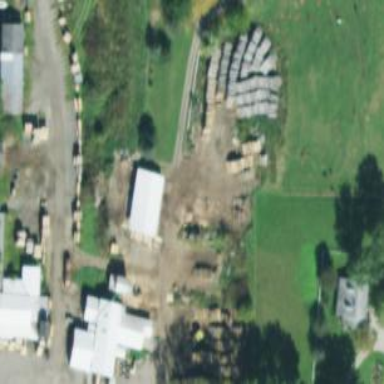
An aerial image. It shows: Building used as sawmill.